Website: home-depot
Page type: customer-info-address
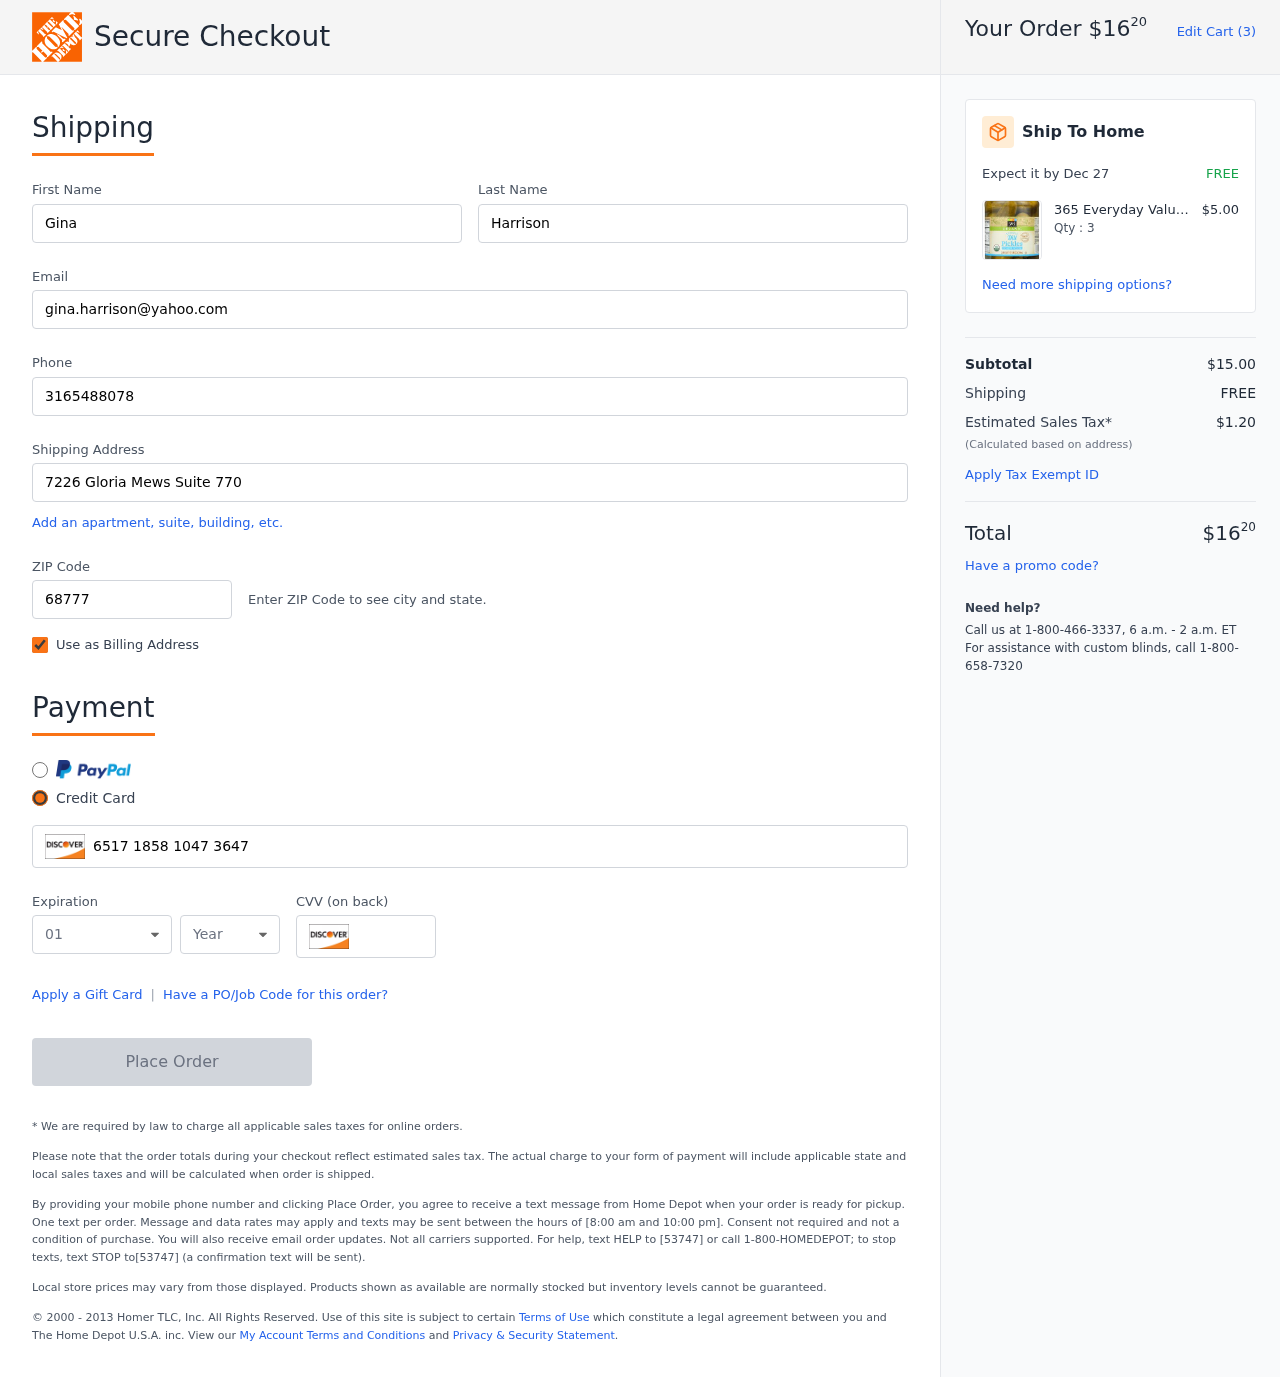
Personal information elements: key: PII_CARD_CVV
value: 171
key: PII_CARD_EXPIRY_MONTH
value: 01
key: PII_CARD_EXPIRY_YEAR
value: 28
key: PII_CARD_NUMBER
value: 6517 1858 1047 3647
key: PII_EMAIL
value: gina.harrison@yahoo.com
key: PII_FIRSTNAME
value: Gina
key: PII_LASTNAME
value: Harrison
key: PII_PHONE
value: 3165488078
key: PII_POSTCODE
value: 68777
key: PII_STREET
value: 7226 Gloria Mews Suite 770
Product elements: key: PRODUCT1_BRAND
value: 365 Everyday Value
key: PRODUCT1_NAME
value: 365 Everyday Value, Organic Dill Pickles, 24 fl oz
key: PRODUCT1_NAME
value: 365 Everyday Value, ...
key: PRODUCT1_PRICE
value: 5
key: PRODUCT1_QUANTITY
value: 3
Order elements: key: ORDER_TOTAL
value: $1620
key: ORDER_NUM_ITEMS
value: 3
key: ORDER_DELIVERY_DATE
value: Dec 27
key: ORDER_SUBTOTAL
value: $15.00
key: ORDER_SHIPPING_COST
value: FREE
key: ORDER_TAX
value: $1.20